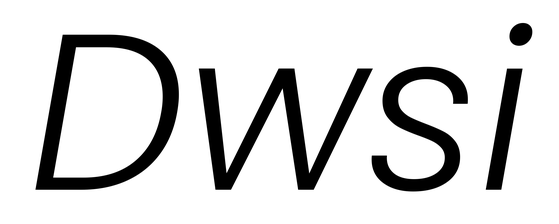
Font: Poppins-LightItalic